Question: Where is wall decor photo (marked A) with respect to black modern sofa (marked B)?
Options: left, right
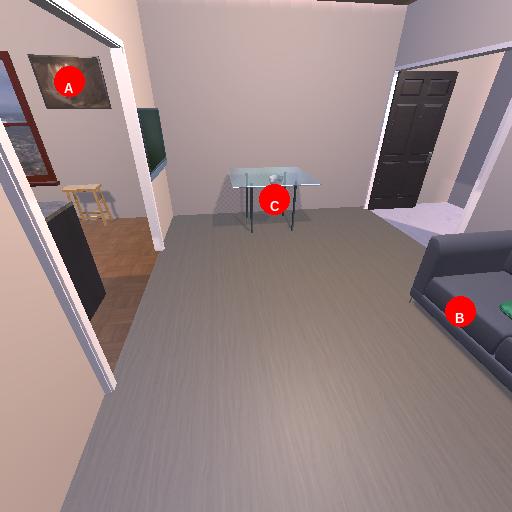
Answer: left